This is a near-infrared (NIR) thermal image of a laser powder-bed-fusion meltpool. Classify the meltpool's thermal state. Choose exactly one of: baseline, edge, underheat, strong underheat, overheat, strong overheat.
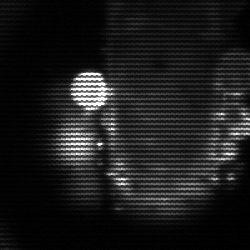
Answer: strong underheat